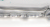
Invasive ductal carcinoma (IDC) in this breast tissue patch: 0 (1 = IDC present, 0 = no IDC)